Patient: sex M, age 78
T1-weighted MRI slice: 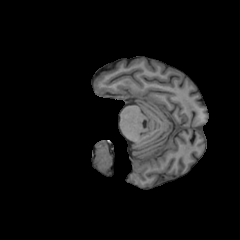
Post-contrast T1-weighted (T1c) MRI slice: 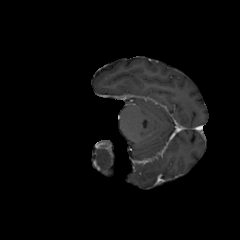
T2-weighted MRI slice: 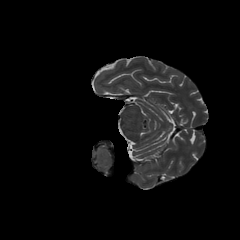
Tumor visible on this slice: yes
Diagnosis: Glioblastoma, IDH-wildtype
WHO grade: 4